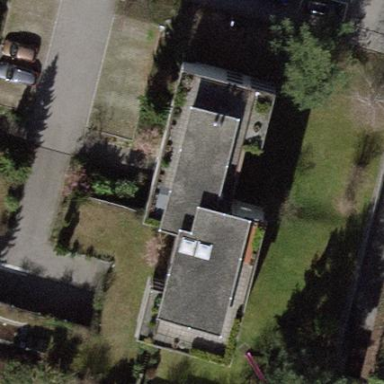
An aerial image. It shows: Terrace building.